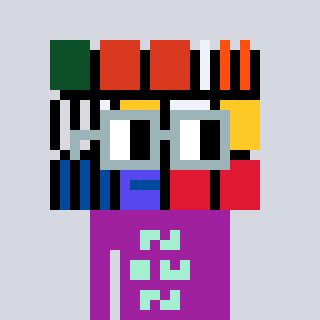
a pixel art character with square dark gray glasses, a abstract-shaped head and a magenta-colored body on a cool background